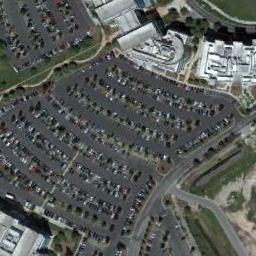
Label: parking_lot